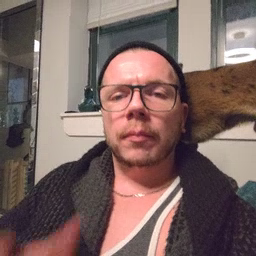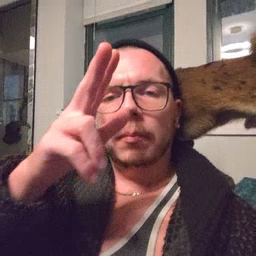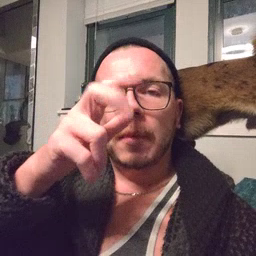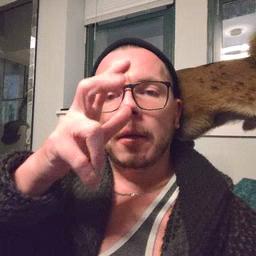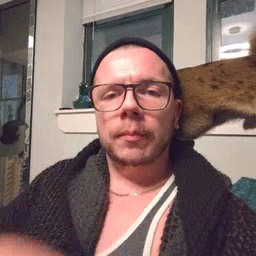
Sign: bug